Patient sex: F
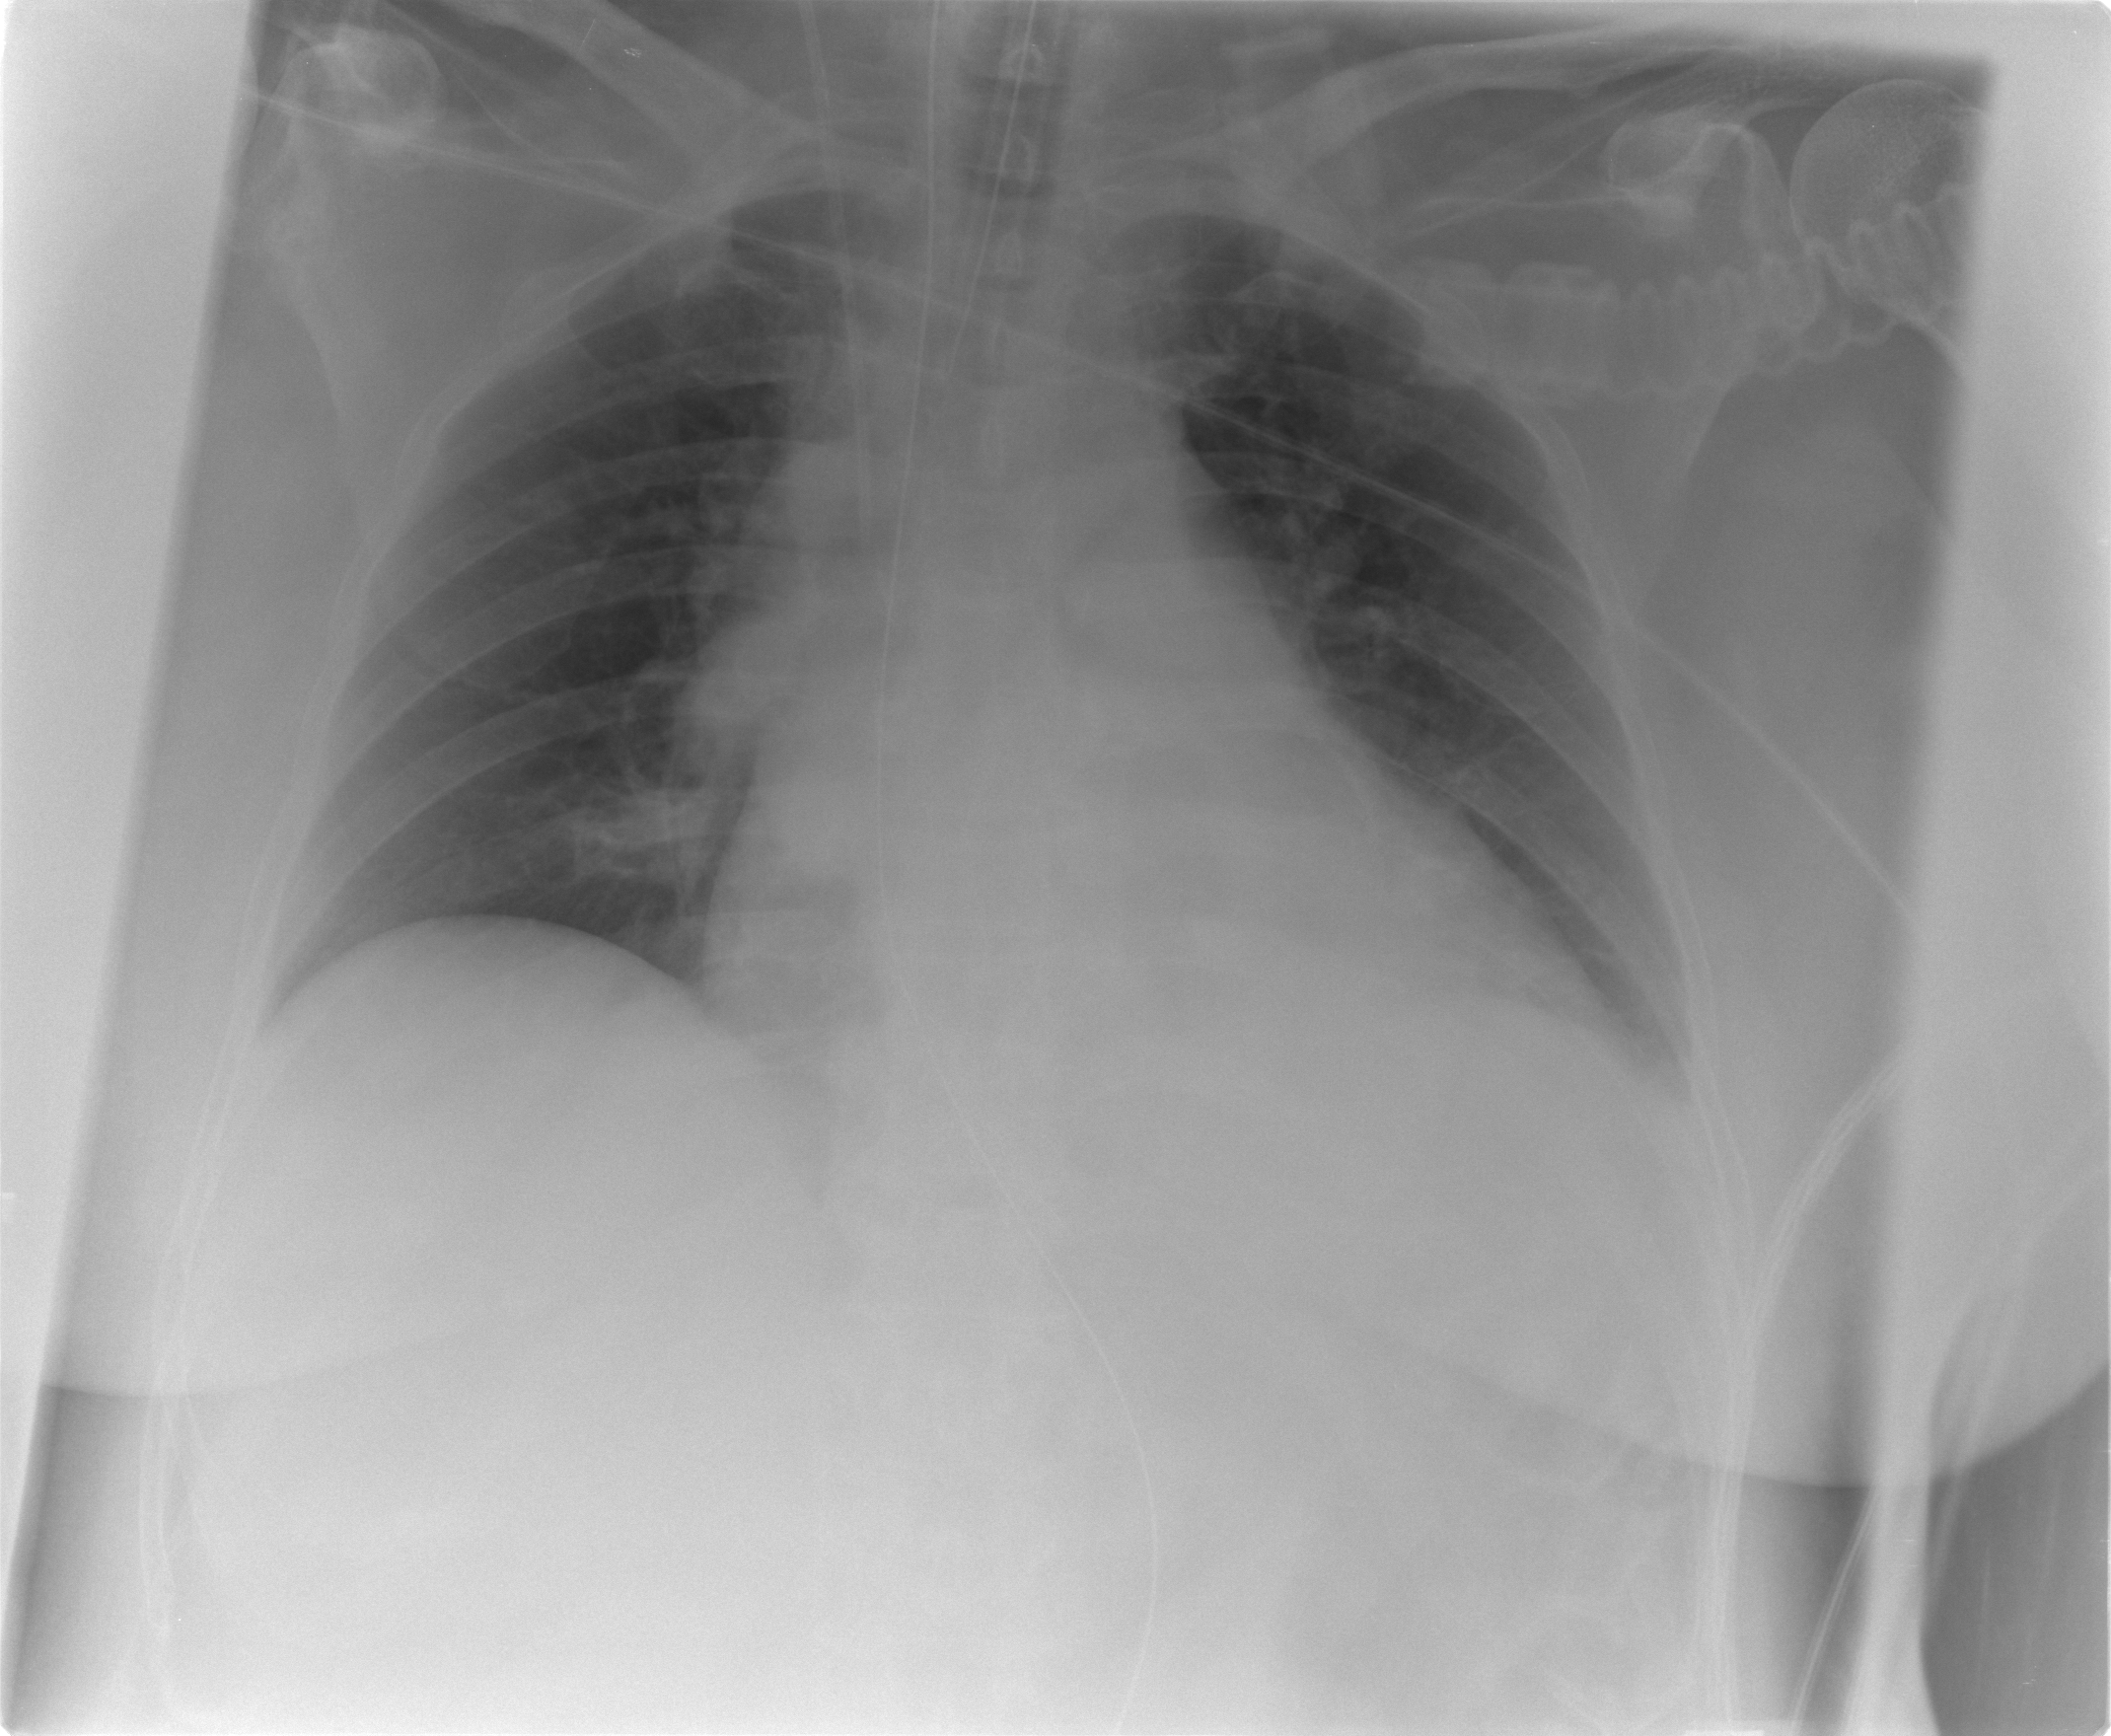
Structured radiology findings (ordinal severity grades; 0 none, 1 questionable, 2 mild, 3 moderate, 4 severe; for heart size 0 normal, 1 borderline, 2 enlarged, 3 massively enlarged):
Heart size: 0
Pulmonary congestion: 3
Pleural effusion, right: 0
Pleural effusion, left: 2
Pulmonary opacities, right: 0
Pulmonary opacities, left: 0
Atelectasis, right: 0
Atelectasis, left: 0